Field crop: maize
Growth stage: 2
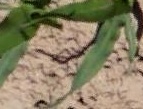
Species: maize